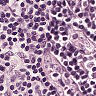
Metastatic tissue present: no